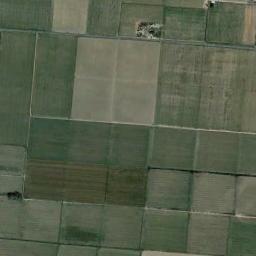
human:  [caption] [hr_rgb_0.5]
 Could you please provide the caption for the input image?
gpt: Some green rectangular farmlands are neatly arranged on the ground .

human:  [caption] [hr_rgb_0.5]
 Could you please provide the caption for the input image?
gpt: There are some light green and bare rectangular farmland .

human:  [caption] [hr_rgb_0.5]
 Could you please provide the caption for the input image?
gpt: There are many rectangular farmlands of different sizes .

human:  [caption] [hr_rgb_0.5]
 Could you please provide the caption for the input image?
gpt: Many neatly arranged light green rectangular farmlands of different sizes .

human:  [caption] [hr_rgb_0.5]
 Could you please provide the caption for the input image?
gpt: There are many green rectangular farmlands and some apricot ones .